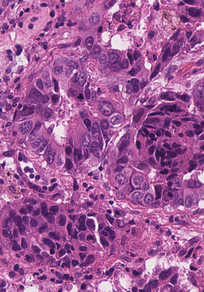
Tumor epithelial tissue: yes
Tumor-associated stroma tissue: yes
Normal tissue: no